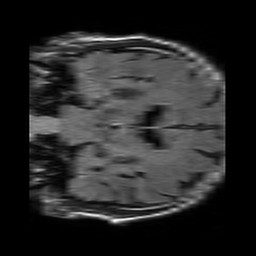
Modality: FLAIR
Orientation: coronal
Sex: male
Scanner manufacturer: philips
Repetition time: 11 s
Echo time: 0.125 s